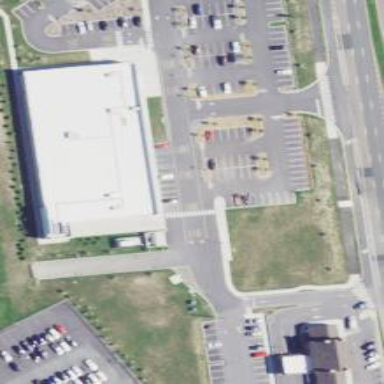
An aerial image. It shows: Parking space.